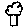
Label: tree